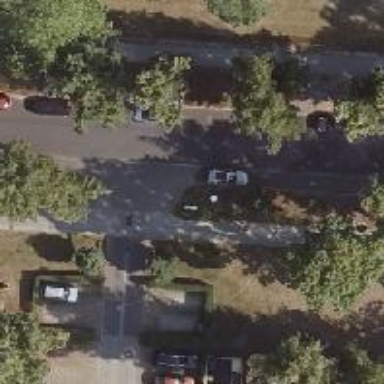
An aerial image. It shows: Residential road with asphalt surface and sidewalks on both sides.